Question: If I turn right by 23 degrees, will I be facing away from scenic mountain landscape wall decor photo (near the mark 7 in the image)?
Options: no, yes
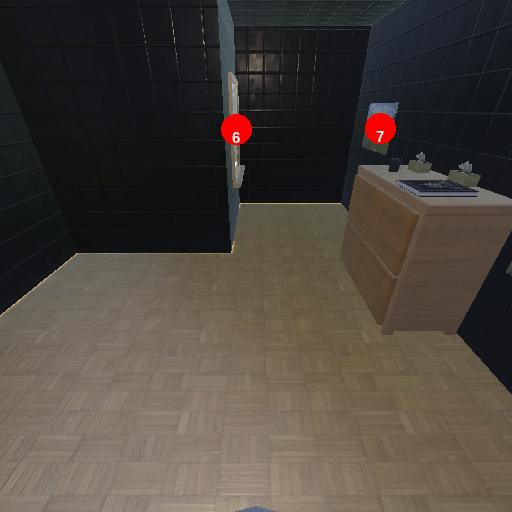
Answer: no